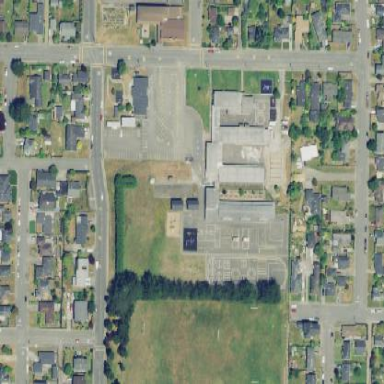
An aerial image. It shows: School.